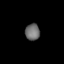
Tissue: lung
Cell type: Epithelial cells
Senescence score: 0.2382
Nuclear area (px): 238
Mean DAPI intensity: 107.307